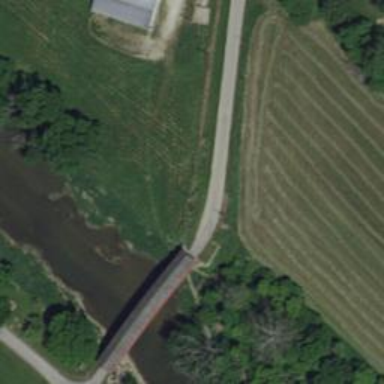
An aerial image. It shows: Covered bridge on residential road.